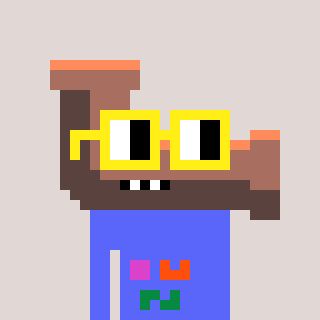
a pixel art character with square yellow glasses, a pipe-shaped head and a purple-colored body on a warm background